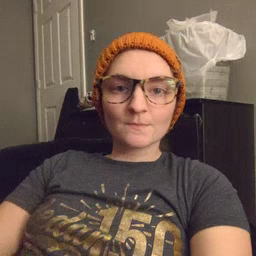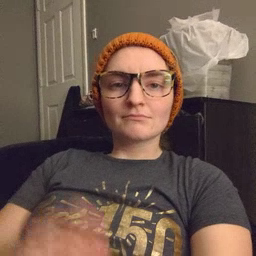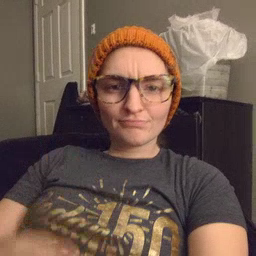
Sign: hate